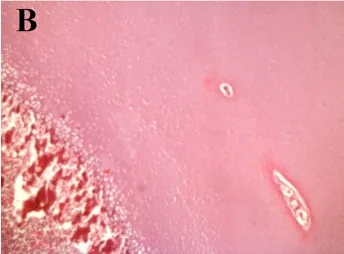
Histology results. (B) Cartilaginous tissue.
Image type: pathology (h&e)